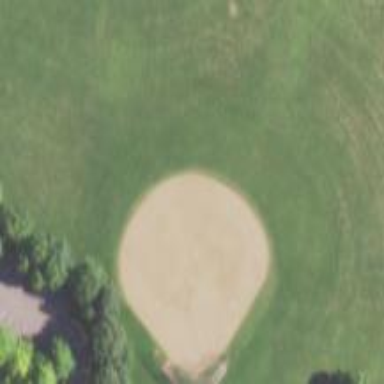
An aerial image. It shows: Baseball pitch for leisure land activities.